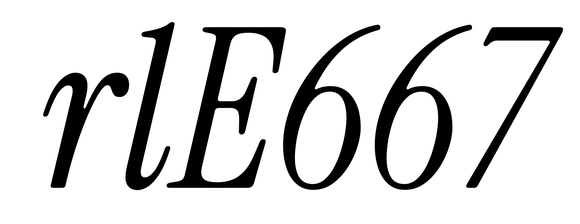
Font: InstrumentSerif-Italic